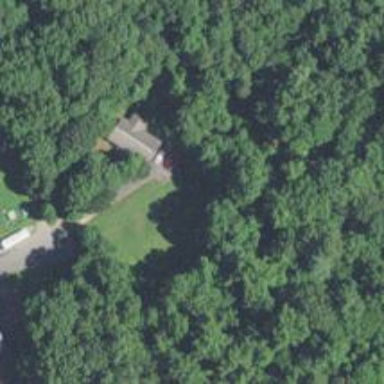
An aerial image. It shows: Driveway.